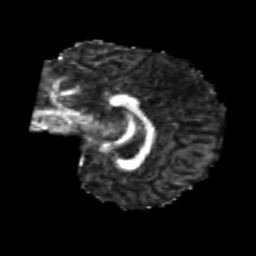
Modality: FA
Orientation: sagittal
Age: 20
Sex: female
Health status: healthy
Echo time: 0.074 s